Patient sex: M
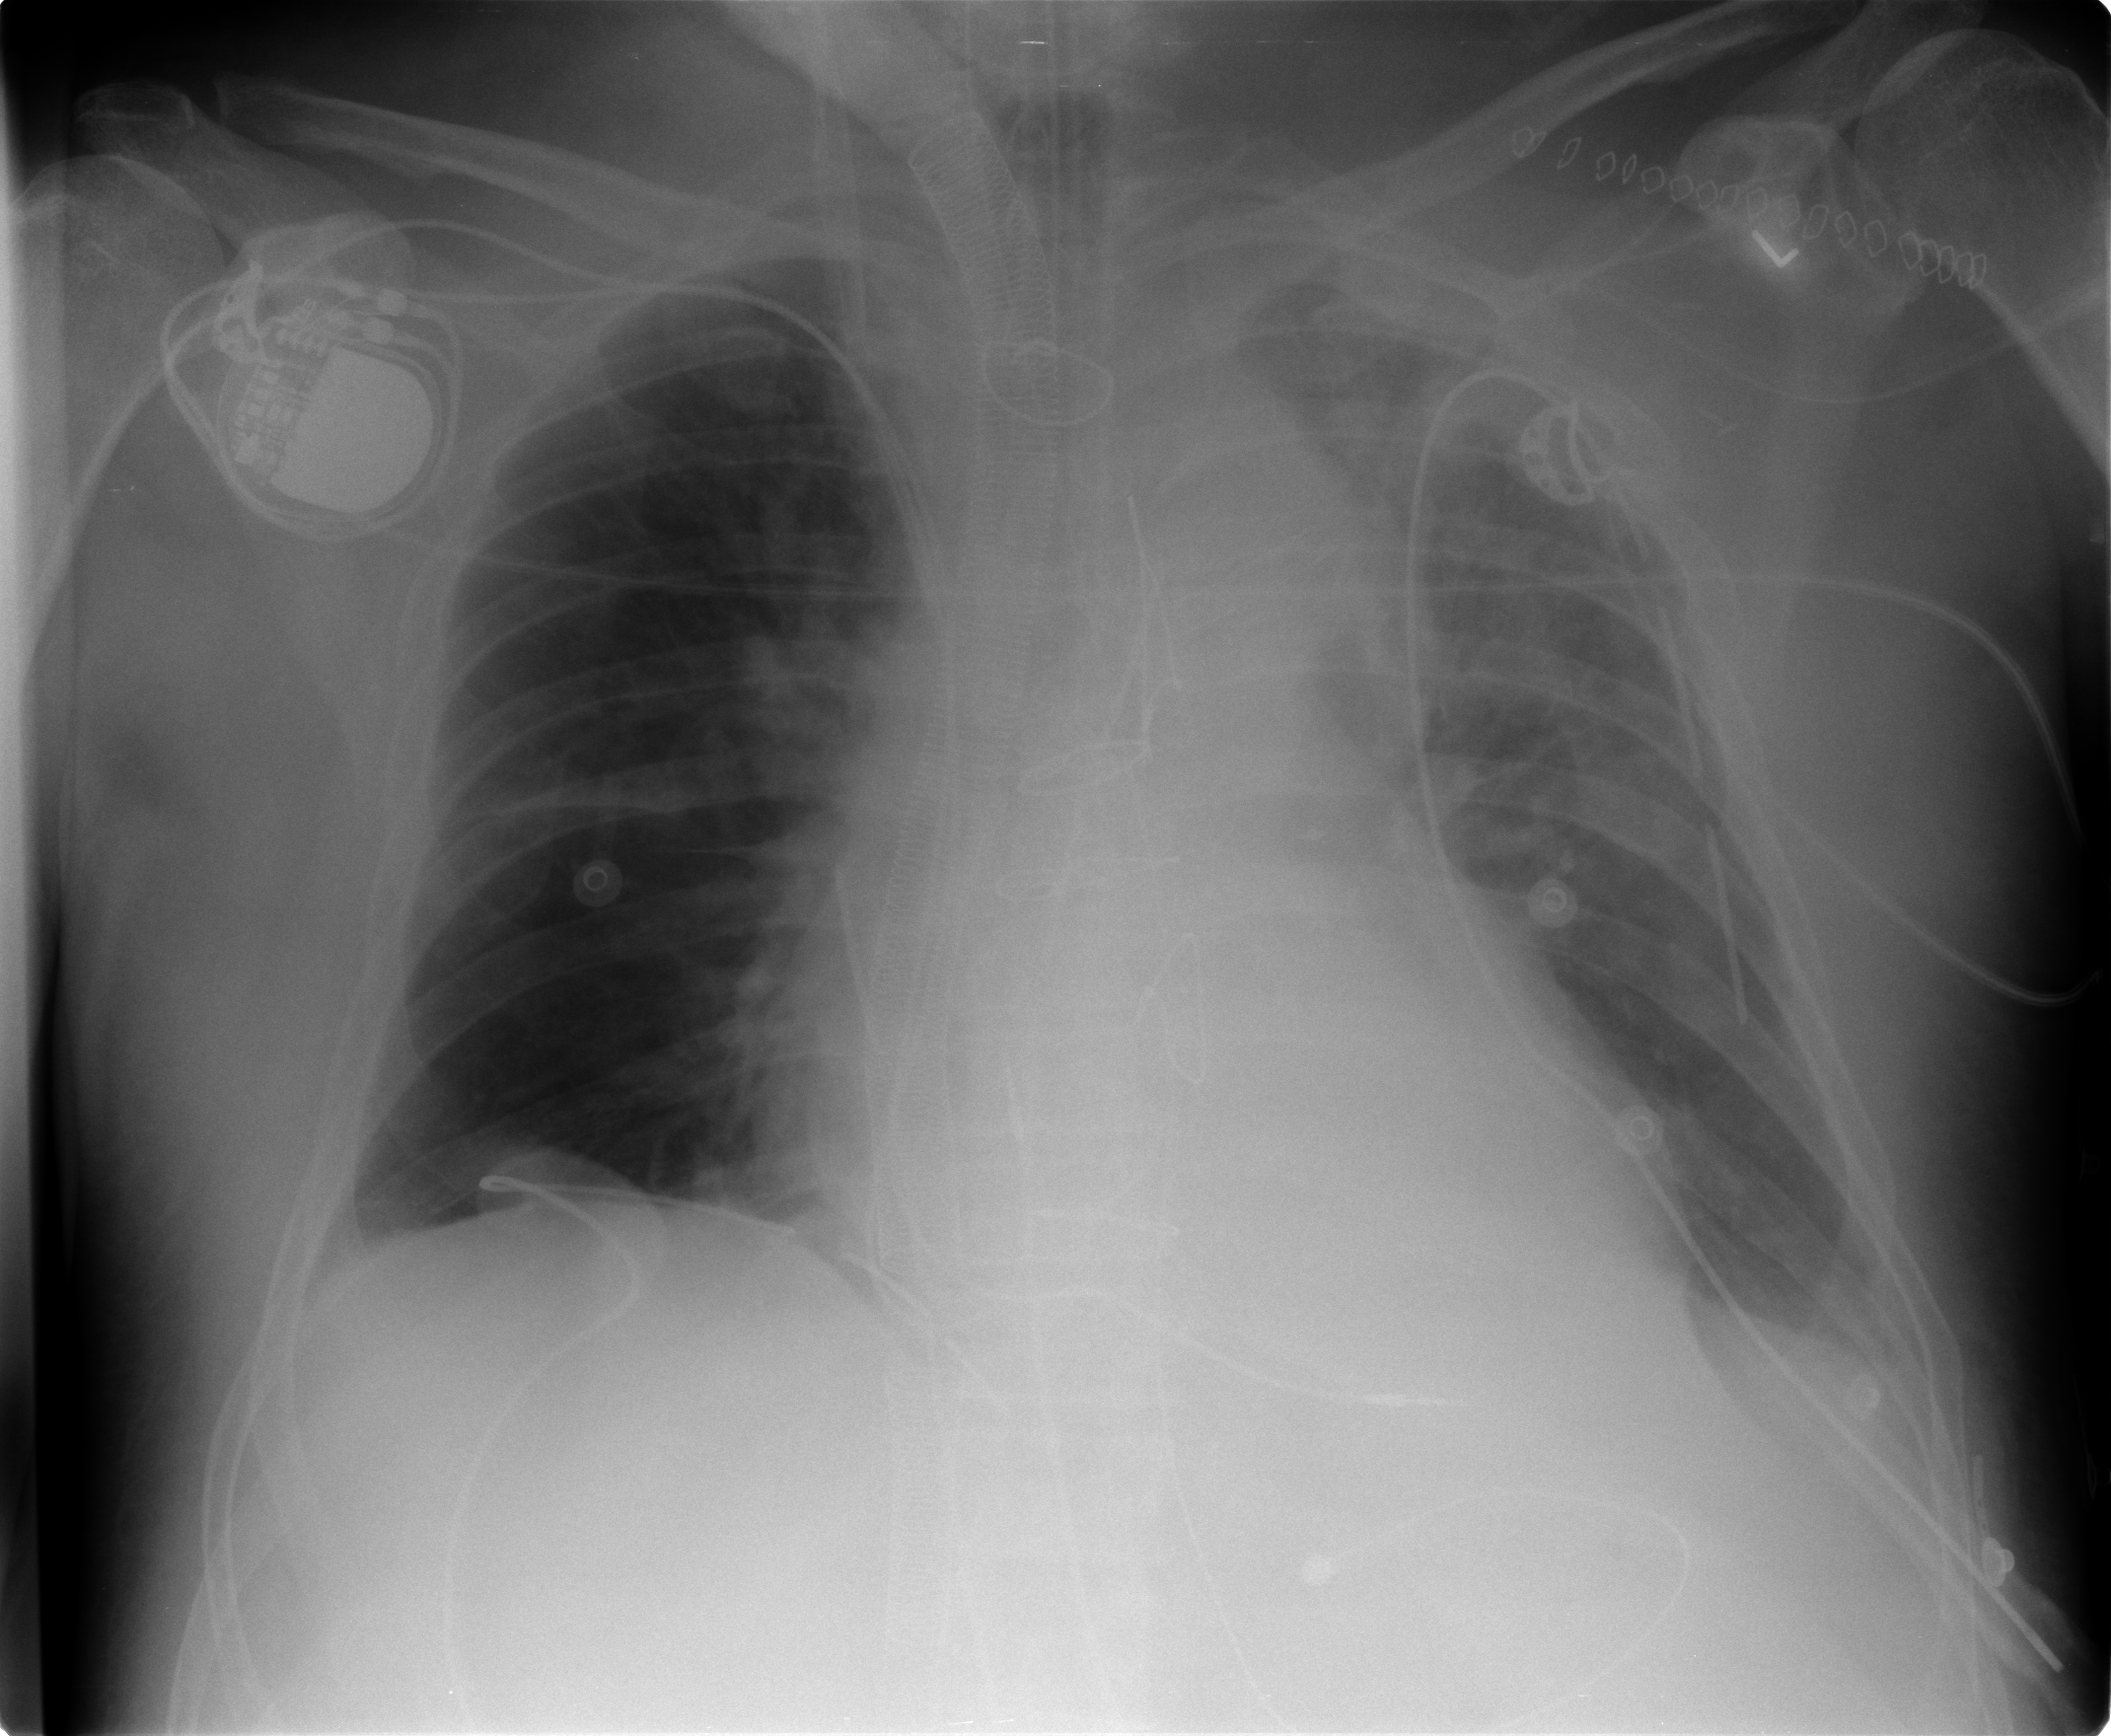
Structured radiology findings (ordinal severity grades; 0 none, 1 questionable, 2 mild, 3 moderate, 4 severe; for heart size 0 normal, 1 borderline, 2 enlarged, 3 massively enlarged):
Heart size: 2
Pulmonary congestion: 1
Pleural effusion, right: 1
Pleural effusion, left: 1
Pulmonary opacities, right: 1
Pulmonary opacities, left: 2
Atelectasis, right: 2
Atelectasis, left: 2